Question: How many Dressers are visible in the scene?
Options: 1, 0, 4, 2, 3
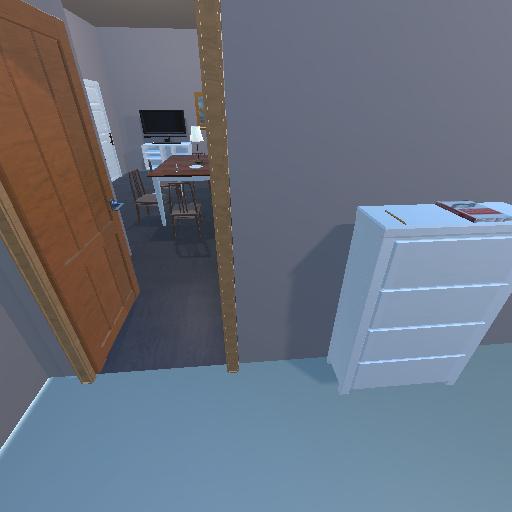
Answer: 1